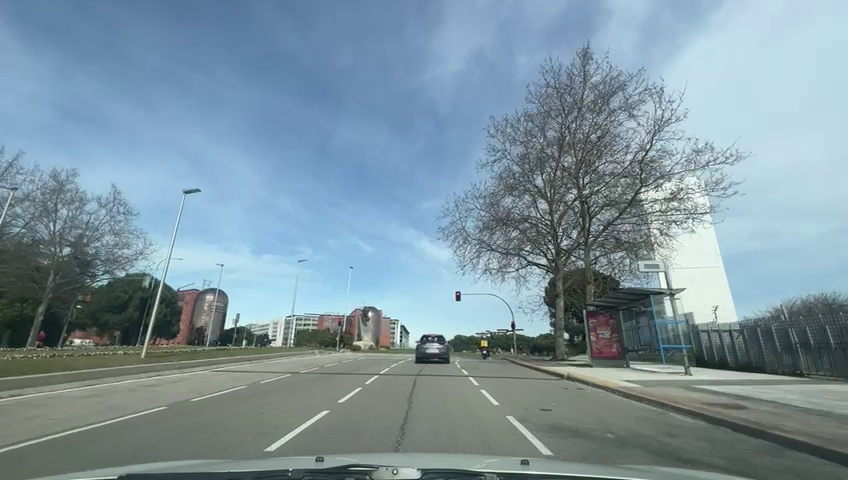
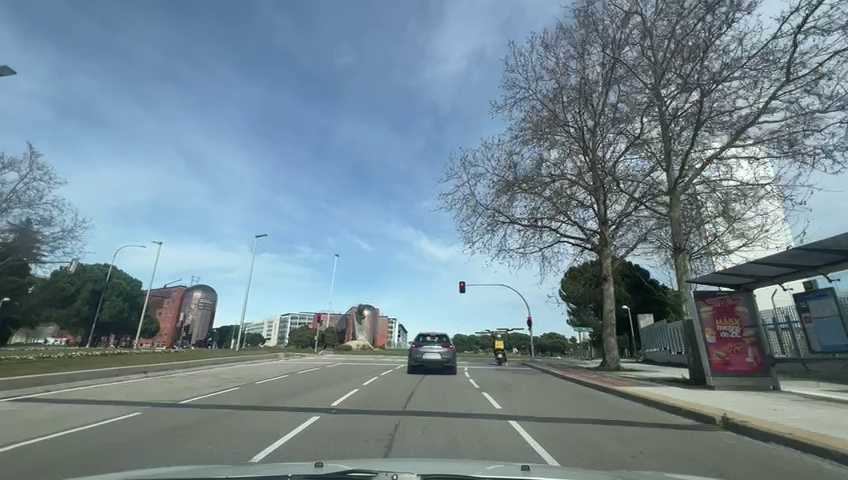
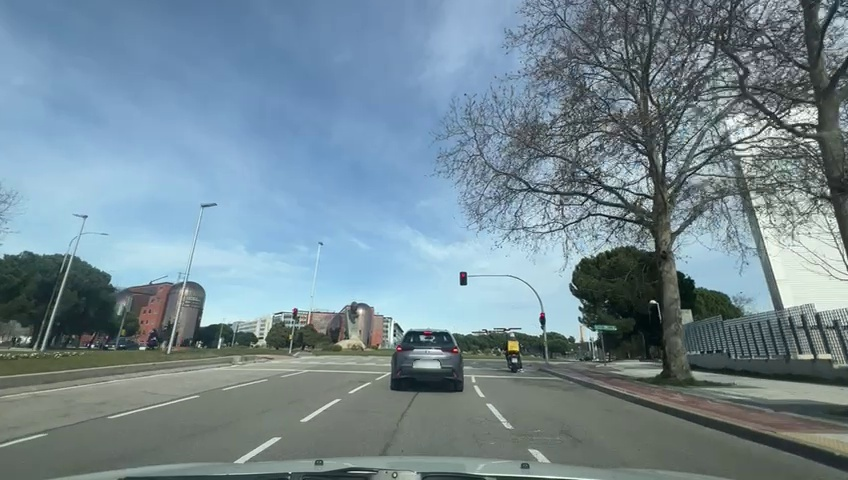
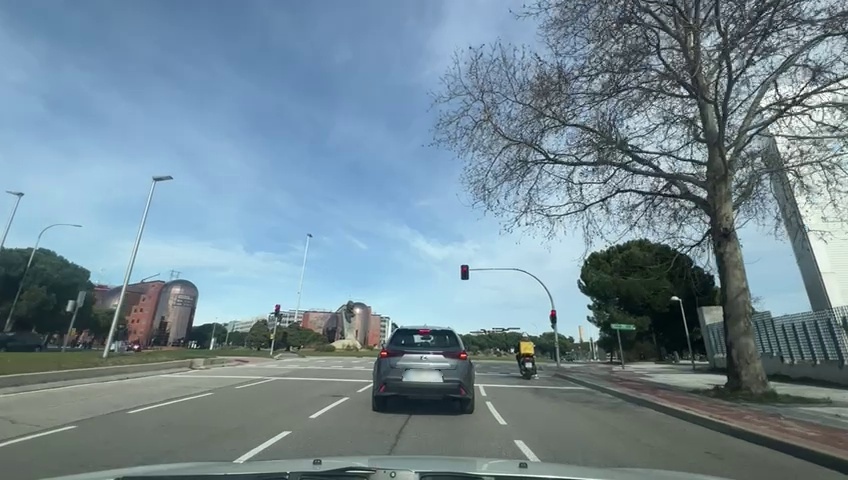
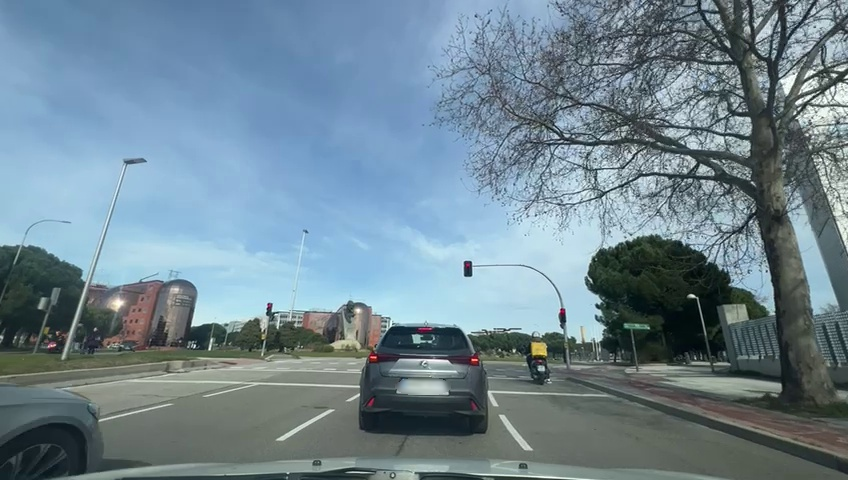
Situation: Leading braking
Question: Is there a vehicle directly ahead in the ego lane with brake lights on?
Answer: Yes
Reasoning: A vehicle in front of the ego vehicle shows active red brake lights.

Situation: Leading braking
Question: Is the distance between the ego vehicle and the vehicle ahead decreasing?
Answer: Yes
Reasoning: The relative distance to the leading vehicle is reducing over time.

Situation: Leading braking
Question: Is either the ego vehicle or the leading vehicle stationary?
Answer: Yes
Reasoning: The leading vehicle appears stationary with brake lights on as it is waiting on a red traffic light

Situation: Leading braking
Question: Is the ego vehicle decelerating due to dense traffic or congestion ahead?
Answer: No
Reasoning: The ego vehicle is decelerating due to a traffic red light, there is only one leading vehicle ahead in the ego lane waiting for the red traffic light. In the right lane from ego, there is a stationary motorcycle which is also waiting for the red traffic light.